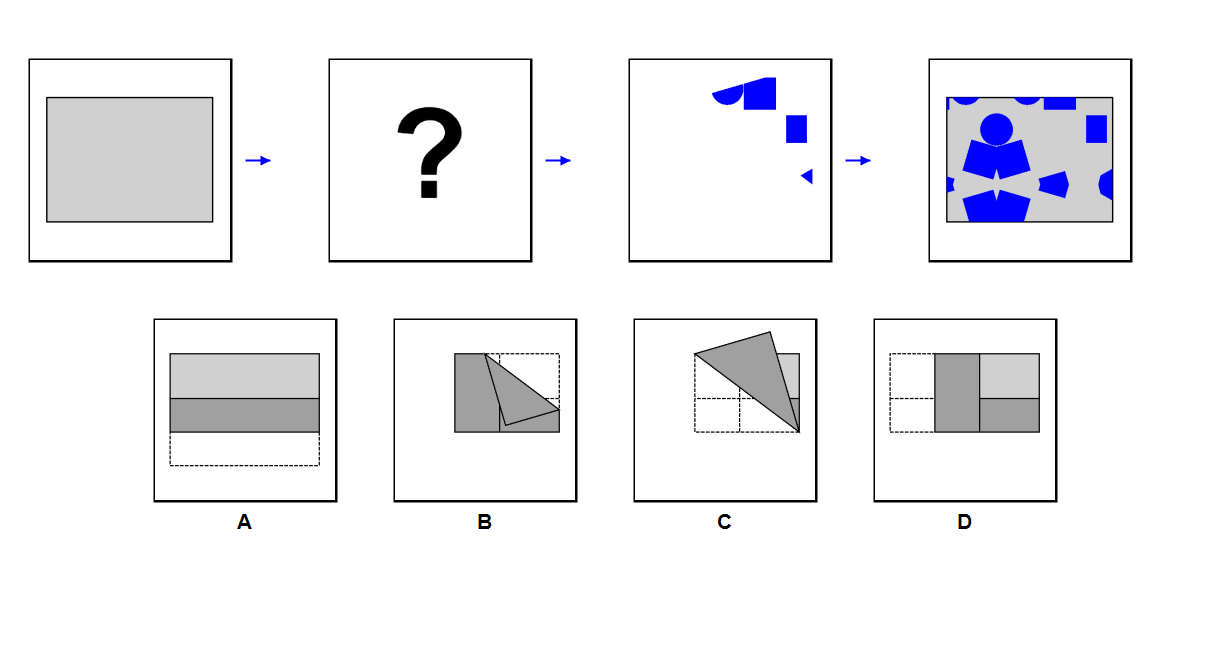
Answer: B